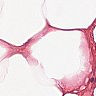
Metastatic tissue present: no